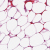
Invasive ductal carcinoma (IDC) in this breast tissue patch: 0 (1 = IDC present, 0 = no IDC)